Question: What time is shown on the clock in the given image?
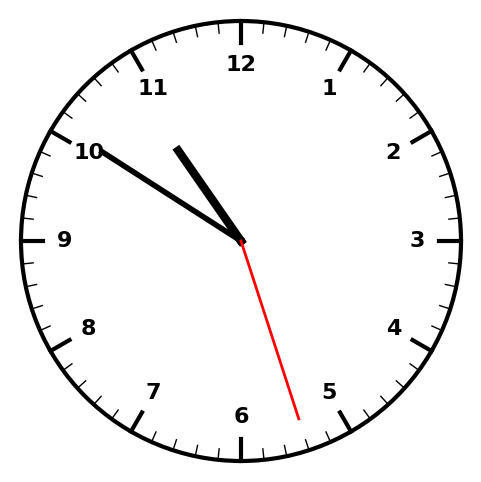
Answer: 10:50:27